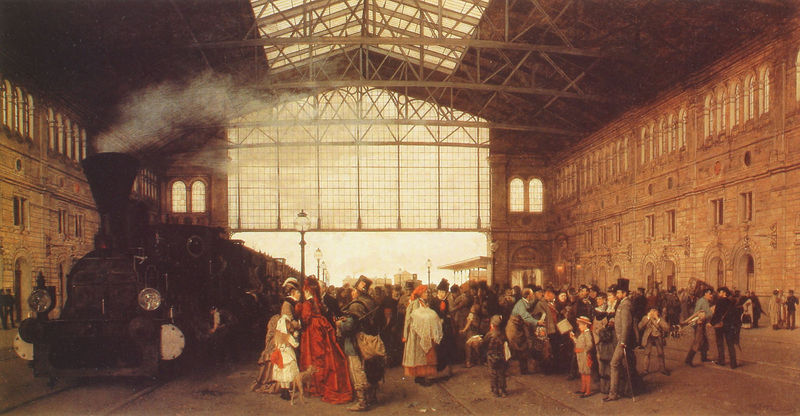
Titel: Der Nordwestbahnhof in Wien
Künstler: Karl Karger
Institution: Wien, Österreichische Galerie
Schlagwörter: gemälde, mann, weiß, frauen, menschen, braun, fenster, frankreich, frau, glas, kleid, laterne, laternen, männer, hund, hunde, rot, tiere, rauch, kind, kinder, zug, mauer, abfahrt, halle, knabe, bahnhof, menschenmenge, eisenbahn, lok, lokomotive, dampflok, dampflokomotive, gleis, schienen, ankunft, eisenkonstruktion, menschenansammlung, viele leute, 18. jahrhundert, leisenbahn, eine hale, eine log, ein zug, wartendelokomotive